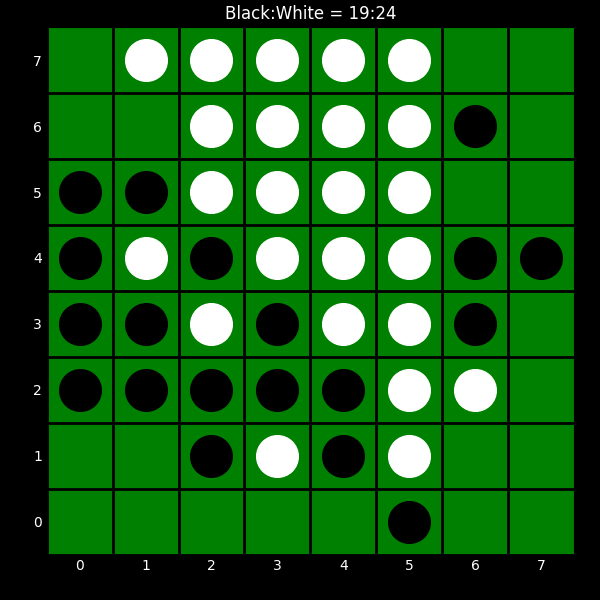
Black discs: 19
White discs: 24